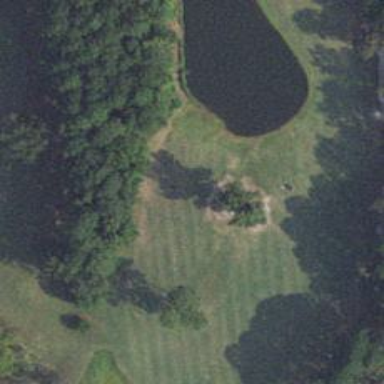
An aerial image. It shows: Golf fairway surrounded by grass.